Question: So far I have a batch file with the following contents...
'''
MODE COM1:19,n,8,1
copy off.hex \.\com1 /b
'''
The contents of off.hex is where I am stuck.
I need the code shown below inside that file.

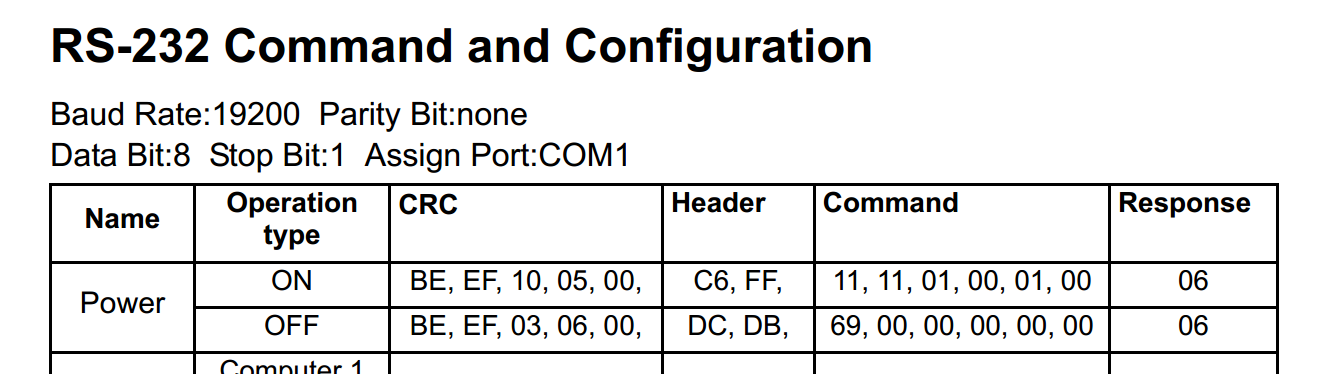
Answer: Totally not sure what the task is .If you want to get binaries may be this will help you:
'''
@echo off
echo BEEF100500C6FF111101000100>off.txt
echo BEEF030600DCDB690000000000>on.txt
certutil -decodehex off.txt off.bin
certutil -decodehex on.txt on.bin
MODE COM1:19,n,8,1
copy off.bin \.\com1 /b
copy on.bin \.\com1 /b
'''
Here's more info about <URL>
If you are running XP without CERTUTIL check <URL>